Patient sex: M
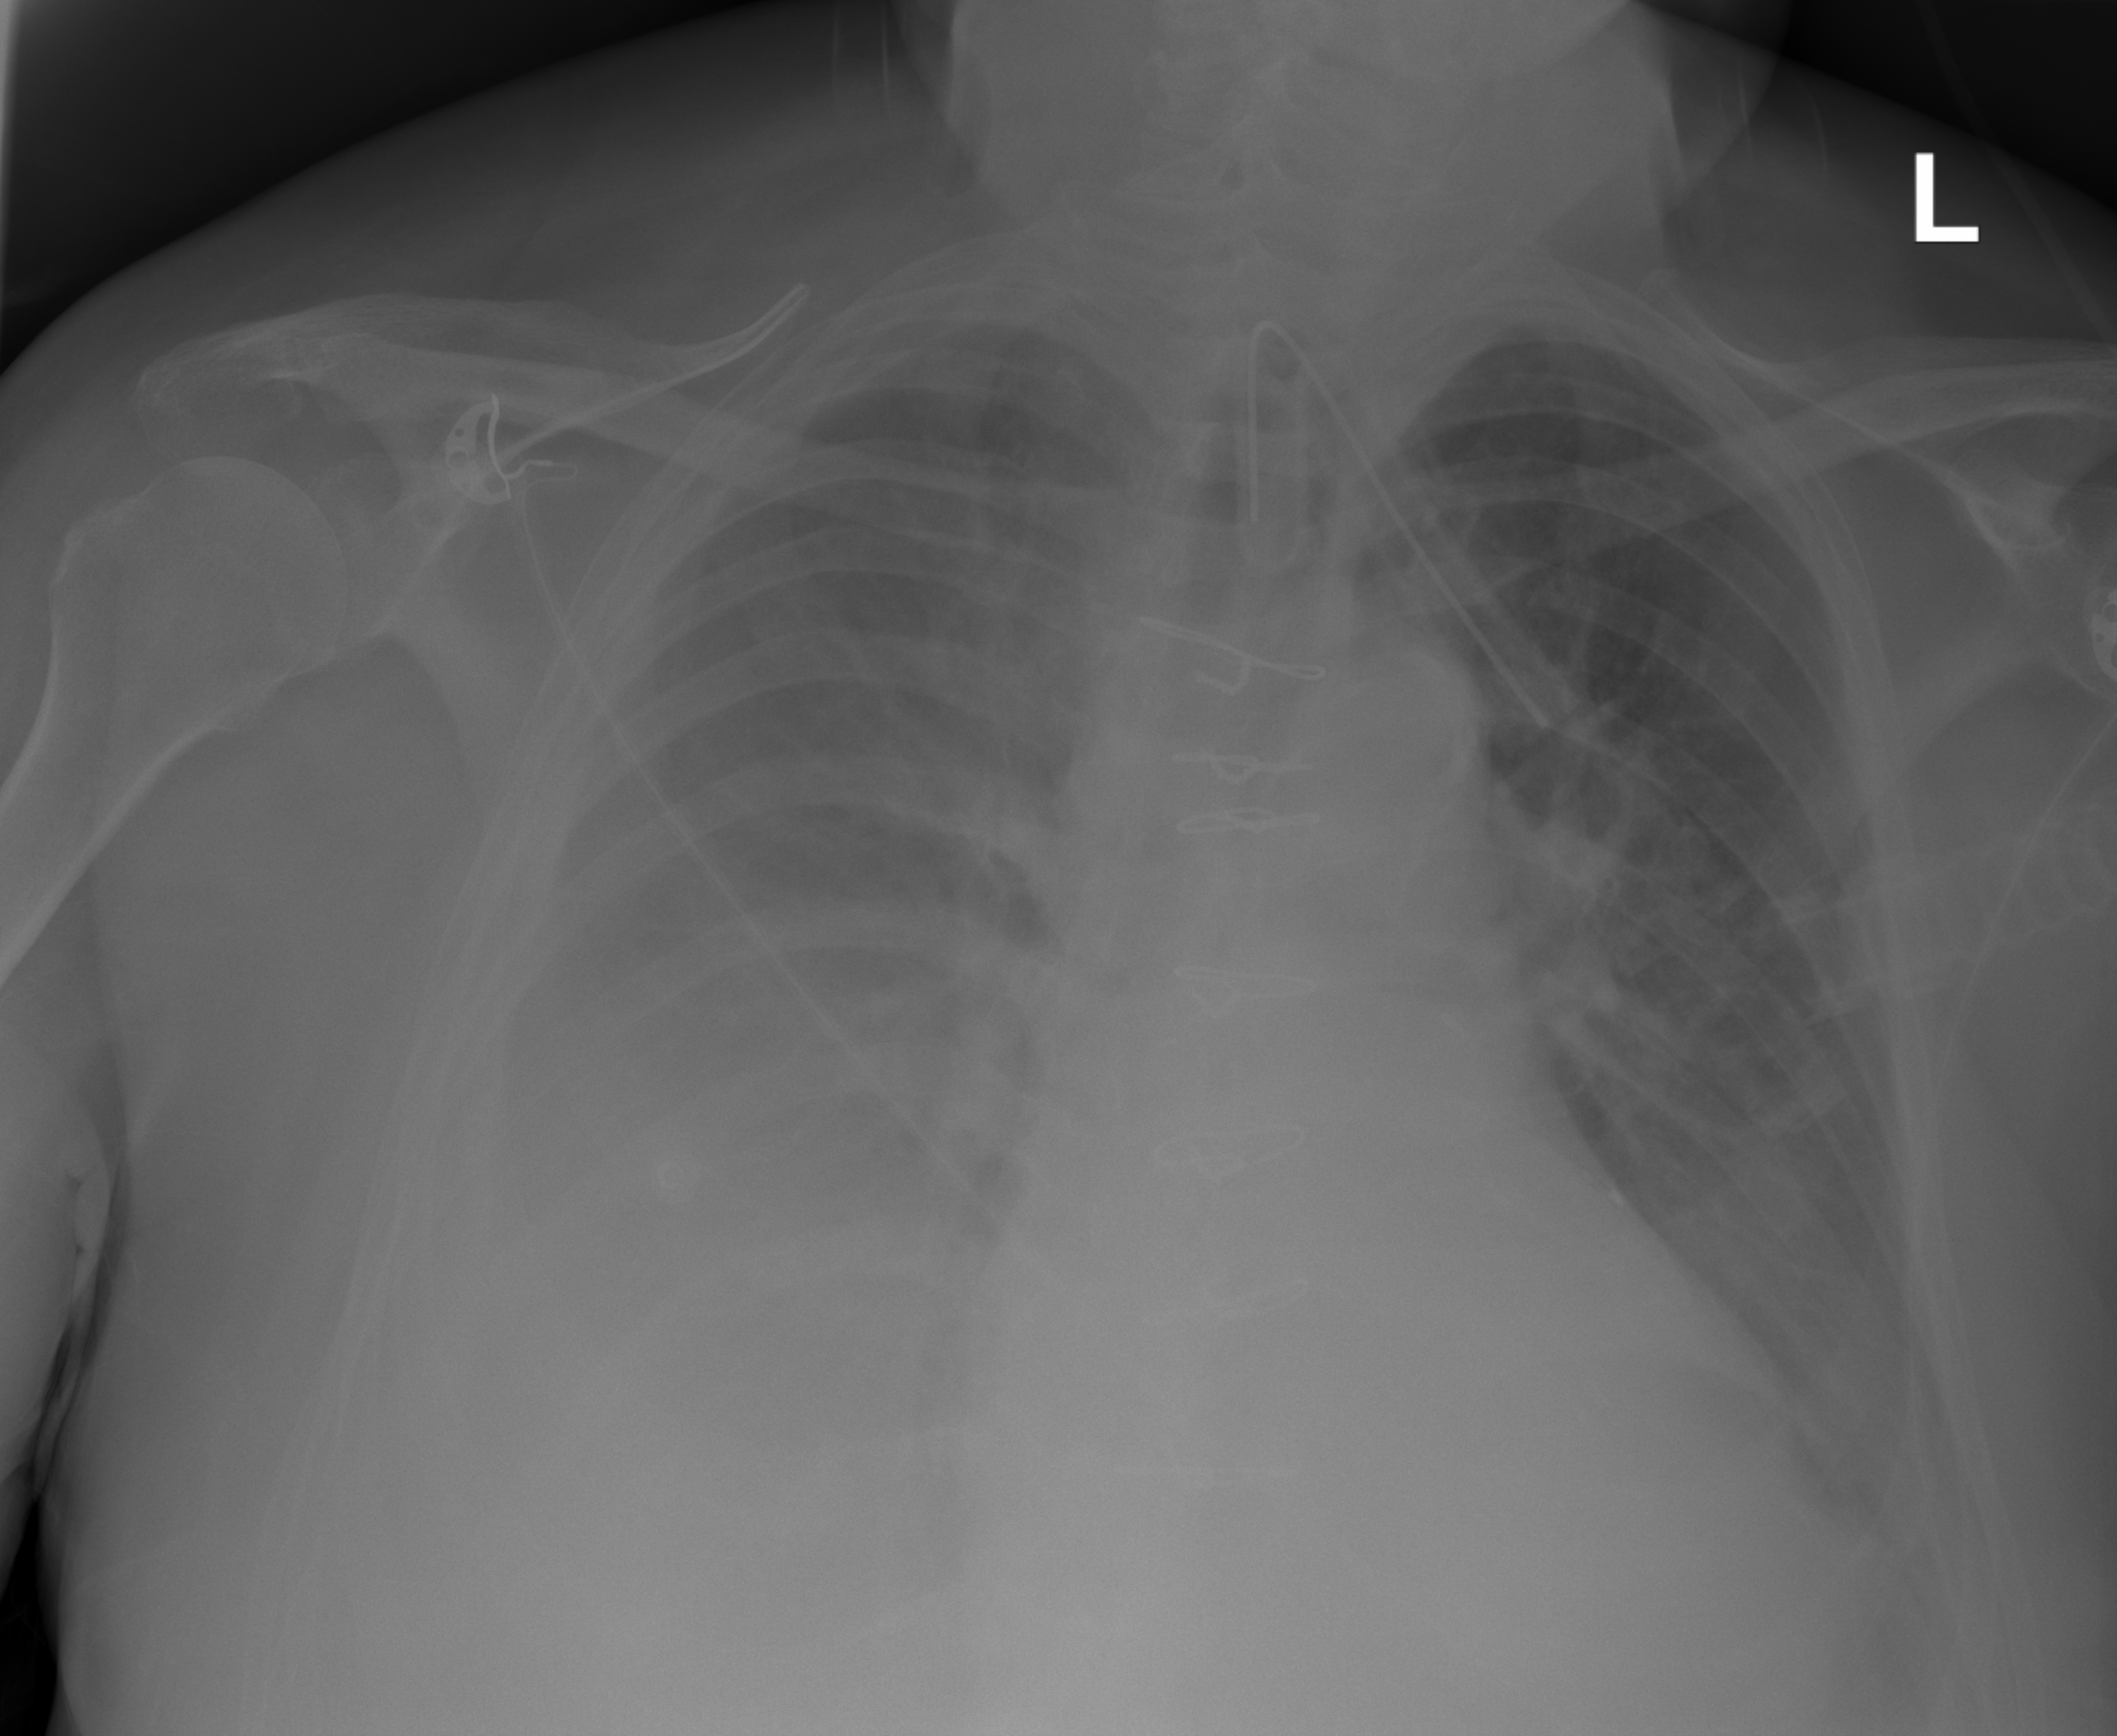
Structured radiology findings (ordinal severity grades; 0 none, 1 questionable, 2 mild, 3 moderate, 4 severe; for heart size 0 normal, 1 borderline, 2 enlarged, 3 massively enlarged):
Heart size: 2
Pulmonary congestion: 2
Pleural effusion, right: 3
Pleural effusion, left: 2
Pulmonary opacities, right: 3
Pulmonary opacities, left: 0
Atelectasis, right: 3
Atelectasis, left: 2